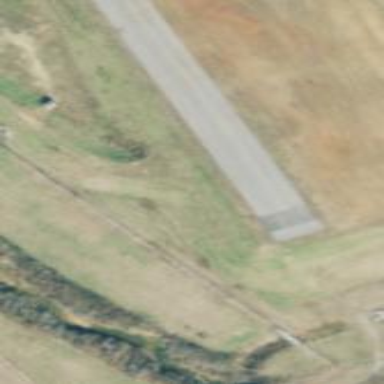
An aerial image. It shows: Image of helipad at airport.